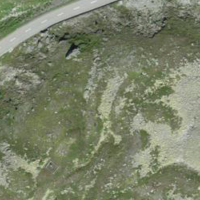
EUNIS habitat code: 31
Species observed at this site:
Marmota marmota